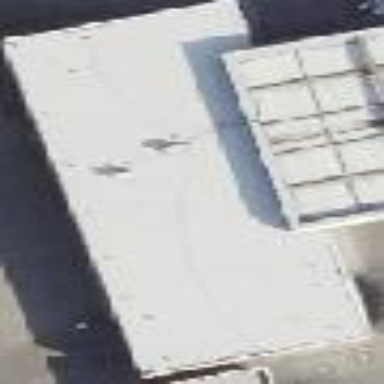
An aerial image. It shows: Building that serves as fuel station.